Field crop: tomato
Growth stage: 1
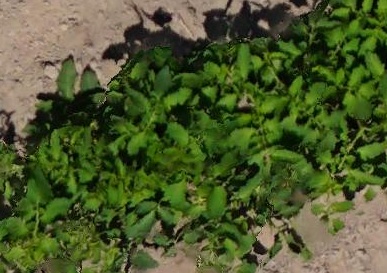
Species: tomato